Question: I am trying to implement a TitlePageIndicator and a CirclePageIndicator to create something like this:

This is my code:
'''
pageAdapter = new MyPageAdapter(getSupportFragmentManager(), fragments);
ViewPager pager = (ViewPager) findViewById(R.id.viewpager);
pager.setAdapter(pageAdapter);
TitlePageIndicator mWordIndicator = (TitlePageIndicator)findViewById(R.id.word_indicator);
mWordIndicator.setViewPager(pager);
mWordIndicator.setOnPageChangeListener(pageListener);
CirclePageIndicator indicator = (CirclePageIndicator) findViewById(R.id.indicator);
indicator.setViewPager(pager);
indicator.setOnPageChangeListener(pageListener);
OnPageChangeListener pageListener = new OnPageChangeListener() {
@Override
public void onPageSelected(int position) {
// TODO Auto-generated method stub
on_page_selected = position;
titleText.setText(pageTitle.get(position));
setPageImages();
}
@Override
public void onPageScrolled(int position, float arg1, int arg2) {
// TODO Auto-generated method stub
}
@Override
public void onPageScrollStateChanged(int arg0) {
// TODO Auto-generated method stub
}
};
'''
The problem is that only one indicator works at a time. If I comment one out, the other works. If I leave both uncommented, only the CirclePageIndicator works. Do you have any suggestions of how I can achieve this? Or is there another library that I can use to accomplish my goal? Thank you in advance!
PS - I found a duplicate question <URL>, but there was no answer given.
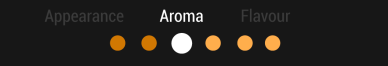
Answer: In order to solve this problem, you should manually call the first PageIndicator's OnPageChangeListener callback functions. Likes:
'''
pageAdapter = new MyPageAdapter(getSupportFragmentManager(), fragments);
ViewPager pager = (ViewPager) findViewById(R.id.viewpager);
pager.setAdapter(pageAdapter);
CirclePageIndicator indicator = (CirclePageIndicator) findViewById(R.id.indicator);
indicator.setViewPager(pager);
TitlePageIndicator mWordIndicator = (TitlePageIndicator)findViewById(R.id.word_indicator);
mWordIndicator.setViewPager(pager);
mWordIndicator.setOnPageChangeListener(pageListener);
OnPageChangeListener pageListener = new OnPageChangeListener() {
@Override
public void onPageSelected(int position) {
// TODO Auto-generated method stub
on_page_selected = position;
titleText.setText(pageTitle.get(position));
setPageImages();
indicator.onPageSelected(position);
}
@Override
public void onPageScrolled(int position, float arg1, int arg2) {
// TODO Auto-generated method stub
indicator.onPageScrolled(position, arg1, arg2);
}
@Override
public void onPageScrollStateChanged(int arg0) {
// TODO Auto-generated method stub
indicator.onPageScrollStateChanged(arg0);
}
};
'''